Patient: sex M, age 73
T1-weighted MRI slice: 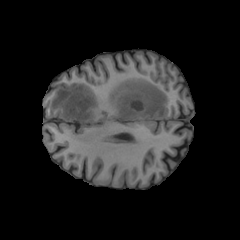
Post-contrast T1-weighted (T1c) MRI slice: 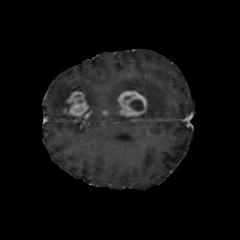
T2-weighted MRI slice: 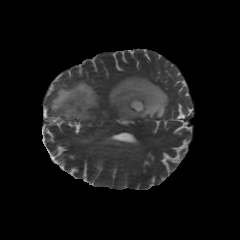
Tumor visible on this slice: yes
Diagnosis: Glioblastoma, IDH-wildtype
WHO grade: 4